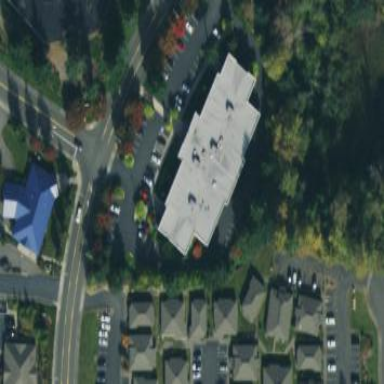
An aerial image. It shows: Office building.